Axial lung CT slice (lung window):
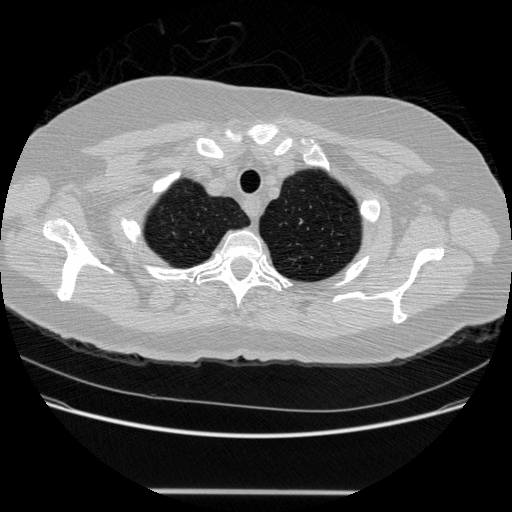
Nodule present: no